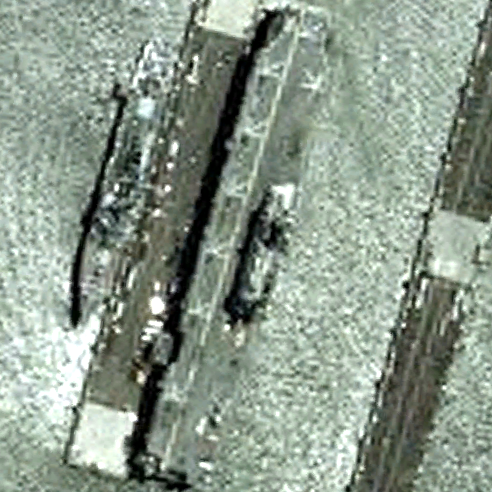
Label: assault